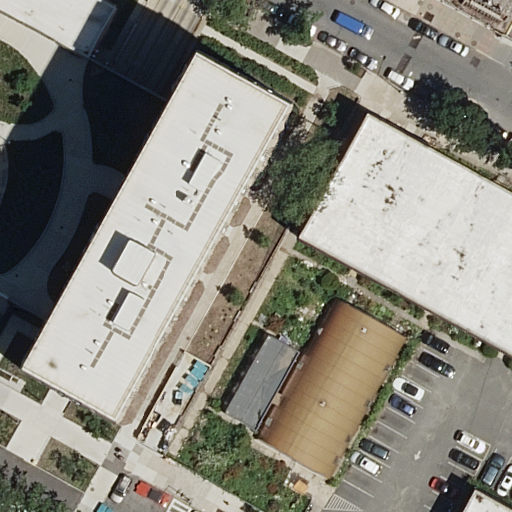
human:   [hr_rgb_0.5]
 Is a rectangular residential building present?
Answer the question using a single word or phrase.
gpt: yes

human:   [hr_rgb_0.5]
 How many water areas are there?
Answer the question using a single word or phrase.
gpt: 0

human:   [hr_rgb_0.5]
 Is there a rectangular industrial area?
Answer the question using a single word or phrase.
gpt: no

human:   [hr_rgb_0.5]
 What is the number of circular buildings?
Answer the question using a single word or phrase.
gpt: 0

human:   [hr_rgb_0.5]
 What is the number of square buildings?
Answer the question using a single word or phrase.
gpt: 0

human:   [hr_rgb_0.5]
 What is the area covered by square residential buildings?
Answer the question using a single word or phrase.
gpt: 0m2

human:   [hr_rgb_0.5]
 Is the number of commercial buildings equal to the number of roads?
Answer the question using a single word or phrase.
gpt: no

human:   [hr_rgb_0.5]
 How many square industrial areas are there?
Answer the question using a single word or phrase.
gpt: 0

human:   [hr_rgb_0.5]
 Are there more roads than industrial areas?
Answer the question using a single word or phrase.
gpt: yes

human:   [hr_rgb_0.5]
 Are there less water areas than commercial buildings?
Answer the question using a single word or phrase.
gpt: no

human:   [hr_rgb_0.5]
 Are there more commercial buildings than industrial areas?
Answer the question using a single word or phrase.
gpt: no

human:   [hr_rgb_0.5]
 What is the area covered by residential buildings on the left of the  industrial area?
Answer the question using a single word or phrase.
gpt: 1416m2

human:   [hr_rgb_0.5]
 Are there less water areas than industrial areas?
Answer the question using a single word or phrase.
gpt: yes

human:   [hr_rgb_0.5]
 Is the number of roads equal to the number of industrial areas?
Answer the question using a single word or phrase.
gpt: no

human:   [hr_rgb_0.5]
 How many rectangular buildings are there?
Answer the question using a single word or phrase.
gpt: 6

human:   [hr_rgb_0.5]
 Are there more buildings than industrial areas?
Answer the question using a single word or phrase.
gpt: yes

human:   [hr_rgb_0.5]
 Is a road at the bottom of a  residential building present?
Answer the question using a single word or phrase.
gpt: yes

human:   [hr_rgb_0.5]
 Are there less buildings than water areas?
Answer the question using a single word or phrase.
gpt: no

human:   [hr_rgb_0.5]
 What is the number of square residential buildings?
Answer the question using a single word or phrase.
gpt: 0

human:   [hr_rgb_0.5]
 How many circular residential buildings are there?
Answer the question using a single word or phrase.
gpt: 0

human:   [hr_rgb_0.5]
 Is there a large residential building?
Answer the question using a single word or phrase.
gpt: yes

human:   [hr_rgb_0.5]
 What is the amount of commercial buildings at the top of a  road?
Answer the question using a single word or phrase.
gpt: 0

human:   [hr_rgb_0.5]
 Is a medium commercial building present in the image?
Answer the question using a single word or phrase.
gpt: no

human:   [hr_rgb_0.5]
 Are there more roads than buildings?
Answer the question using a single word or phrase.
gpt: no

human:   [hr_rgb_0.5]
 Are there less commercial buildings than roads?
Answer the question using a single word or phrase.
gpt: yes

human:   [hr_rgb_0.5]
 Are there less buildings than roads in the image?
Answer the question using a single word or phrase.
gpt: no

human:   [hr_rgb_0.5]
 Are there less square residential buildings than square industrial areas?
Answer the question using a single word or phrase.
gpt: no

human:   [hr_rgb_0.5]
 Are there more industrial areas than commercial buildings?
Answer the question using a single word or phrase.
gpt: yes

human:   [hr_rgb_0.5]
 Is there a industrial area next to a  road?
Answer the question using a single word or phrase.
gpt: yes

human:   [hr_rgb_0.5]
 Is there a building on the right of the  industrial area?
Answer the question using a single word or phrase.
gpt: yes

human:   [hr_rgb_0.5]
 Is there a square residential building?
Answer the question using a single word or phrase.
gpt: no

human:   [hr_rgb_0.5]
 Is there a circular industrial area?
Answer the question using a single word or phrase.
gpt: no

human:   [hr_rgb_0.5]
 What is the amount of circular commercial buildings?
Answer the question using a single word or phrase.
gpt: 0

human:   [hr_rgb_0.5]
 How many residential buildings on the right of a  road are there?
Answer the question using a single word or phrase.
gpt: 4

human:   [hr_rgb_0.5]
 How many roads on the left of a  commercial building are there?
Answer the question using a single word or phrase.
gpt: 0

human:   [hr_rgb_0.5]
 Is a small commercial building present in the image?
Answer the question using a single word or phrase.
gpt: no